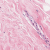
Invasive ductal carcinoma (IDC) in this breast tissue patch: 0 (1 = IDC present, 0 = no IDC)